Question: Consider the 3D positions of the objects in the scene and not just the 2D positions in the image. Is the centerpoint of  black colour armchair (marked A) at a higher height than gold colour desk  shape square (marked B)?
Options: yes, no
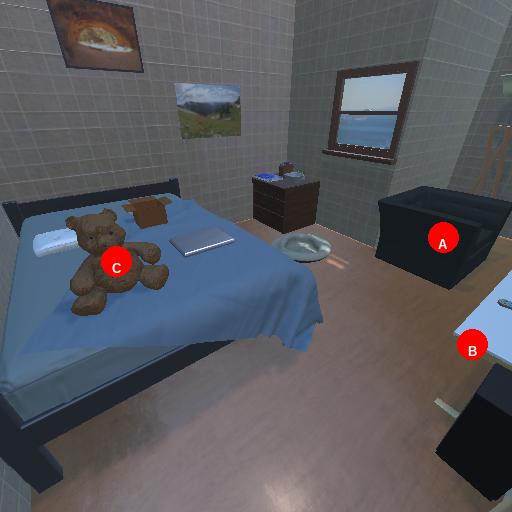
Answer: yes